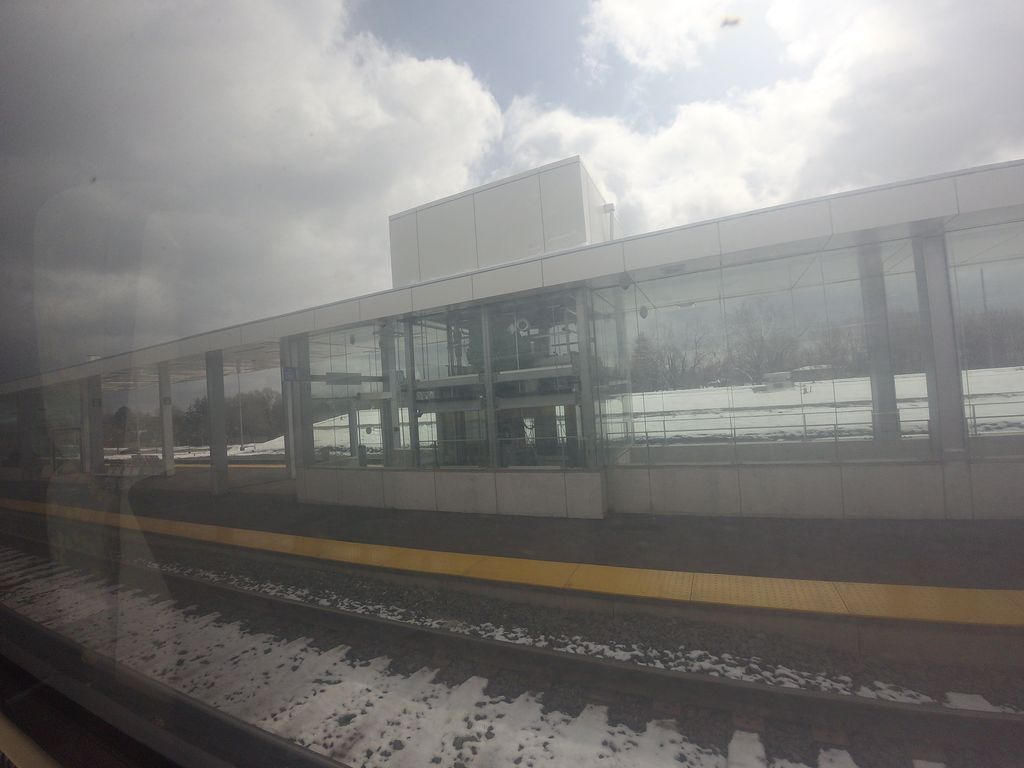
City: toronto